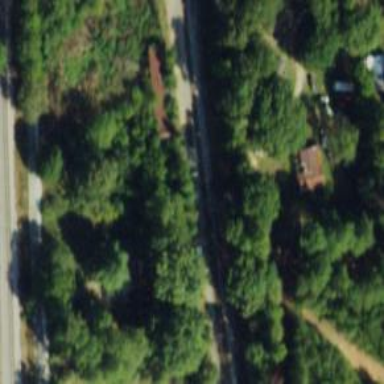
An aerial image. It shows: Site related to railway infrastructure.